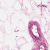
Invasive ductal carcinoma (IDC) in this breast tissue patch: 0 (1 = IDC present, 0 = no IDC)